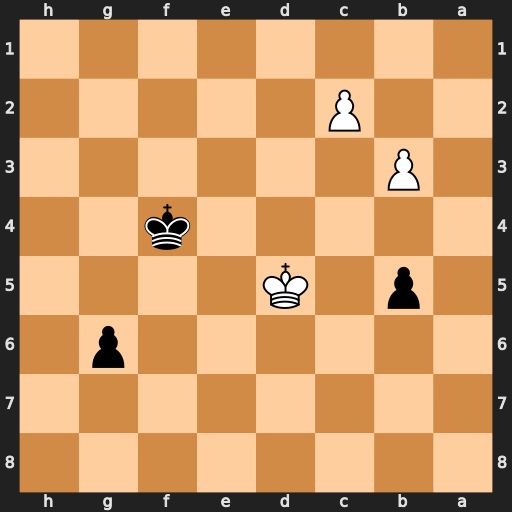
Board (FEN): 8/8/6p1/1p1K4/5k2/1P6/2P5/8
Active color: b
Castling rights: -
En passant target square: -
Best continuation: b4 Kd4 g5